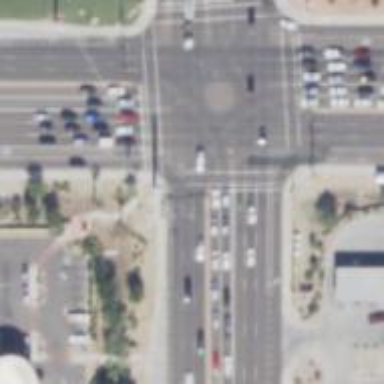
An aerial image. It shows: Solid stop line on the road marking.